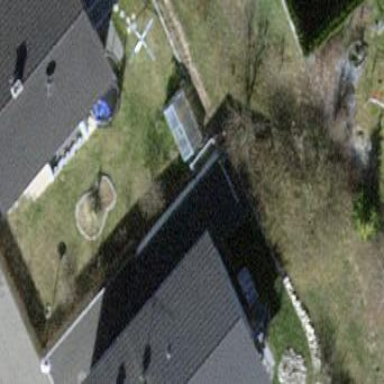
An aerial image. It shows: Garage.